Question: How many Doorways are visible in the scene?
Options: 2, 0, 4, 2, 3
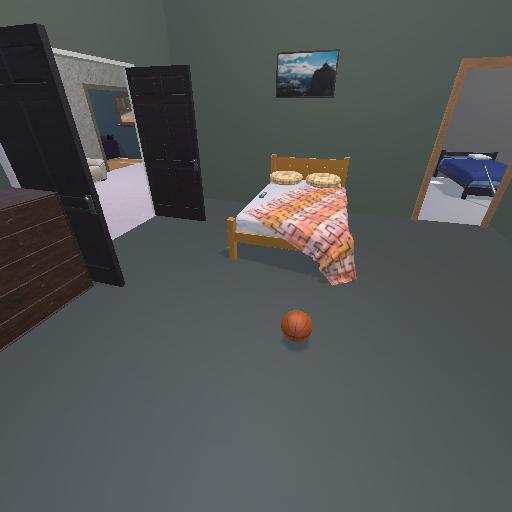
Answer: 2